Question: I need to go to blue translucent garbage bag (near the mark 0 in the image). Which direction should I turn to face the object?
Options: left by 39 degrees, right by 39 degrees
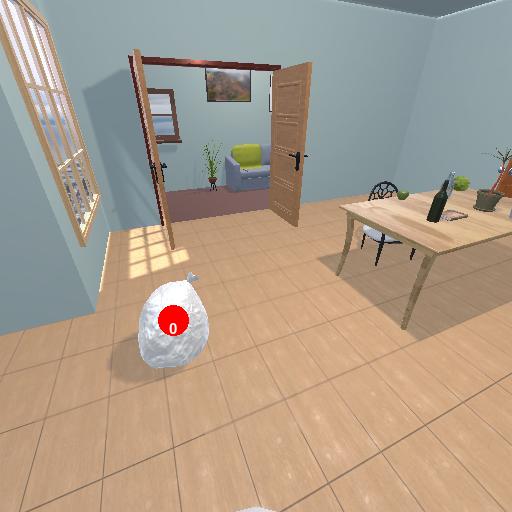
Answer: left by 39 degrees